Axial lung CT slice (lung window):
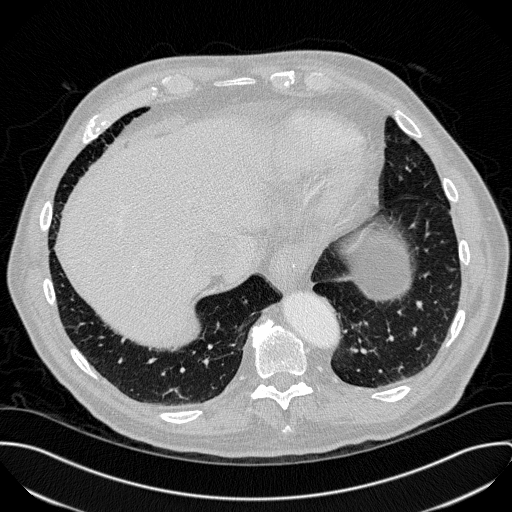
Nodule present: no